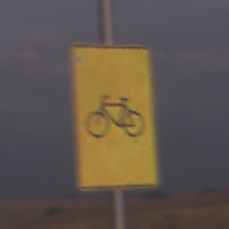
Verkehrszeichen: RadverkehrOhnePfeilsymbol
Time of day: SunriseSunset
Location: Outdoor (Nature)
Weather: PartlyCloudy
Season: NotSpecified
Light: Natural